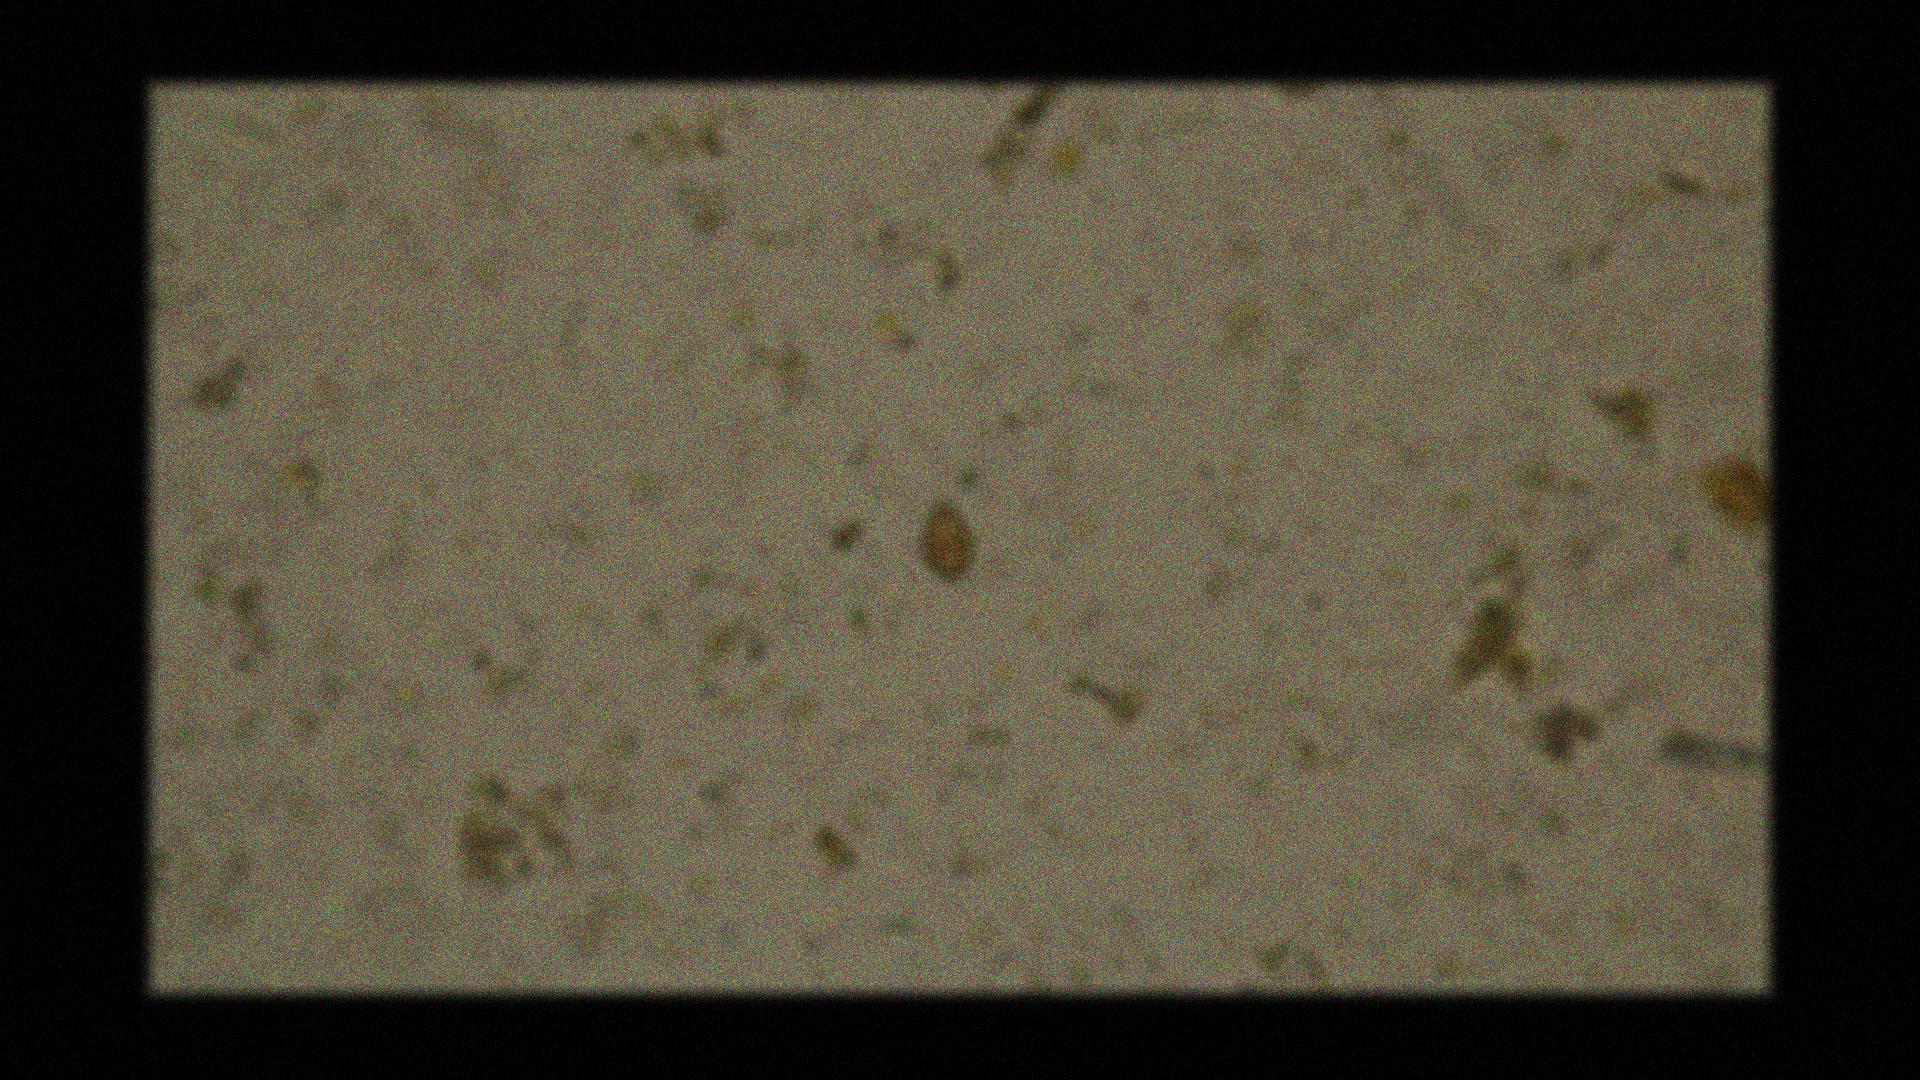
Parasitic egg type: Opisthorchis viverrine